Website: lowes
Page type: billing-address
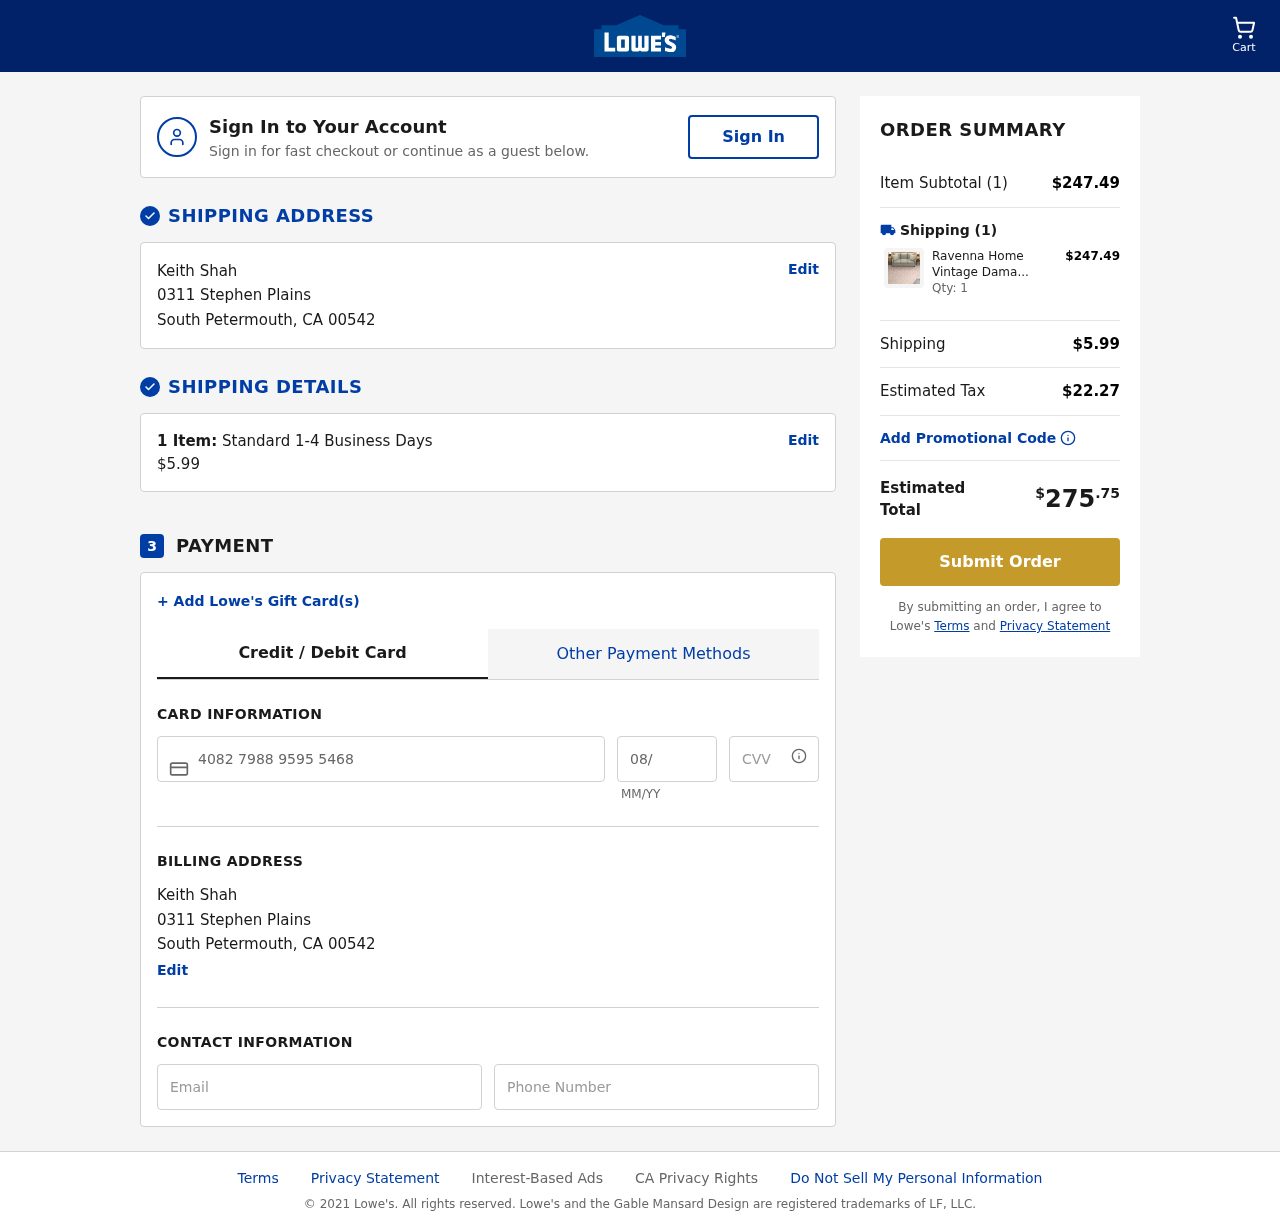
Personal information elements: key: PII_CARD_CVV
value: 579
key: PII_CARD_EXPIRY
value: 08/29
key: PII_CARD_NUMBER
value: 4082 7988 9595 5468
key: PII_CITY
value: South Petermouth
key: PII_EMAIL
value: keith_shah@hotmail.com
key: PII_FULLNAME
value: Keith Shah
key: PII_PHONE
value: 4996345154
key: PII_POSTCODE
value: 00542
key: PII_STATE_ABBR
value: CA
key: PII_STREET
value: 0311 Stephen Plains
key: PII_FULLNAME2
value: Keith Shah
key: PII_CITY2
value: South Petermouth
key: PII_STATE_ABBR2
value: CA
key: PII_POSTCODE_FULL
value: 00542
Product elements: key: PRODUCT1_NAME
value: Ravenna Home Vintage Damask Patterned Rug, 7'10" x 9'10", Pink on Ivory
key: PRODUCT1_PRICE
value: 247.49
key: PRODUCT1_QUANTITY
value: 1
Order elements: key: ORDER_NUM_ITEMS
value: Cart
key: ORDER_NUM_ITEMS
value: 1 Item:
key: ORDER_NUM_ITEMS
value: Item Subtotal (1)
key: ORDER_SHIPPING_COST
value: $5.99
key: ORDER_SUBTOTAL
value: $247.49
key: ORDER_TAX
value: $22.27
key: ORDER_TOTAL
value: $275.75